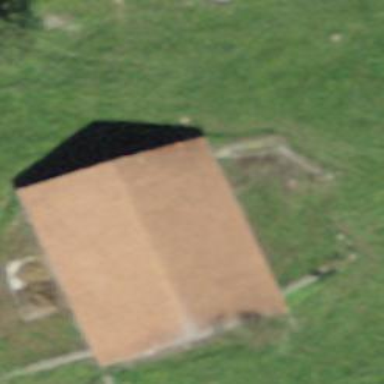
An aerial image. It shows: Cabin is depicted in the image.